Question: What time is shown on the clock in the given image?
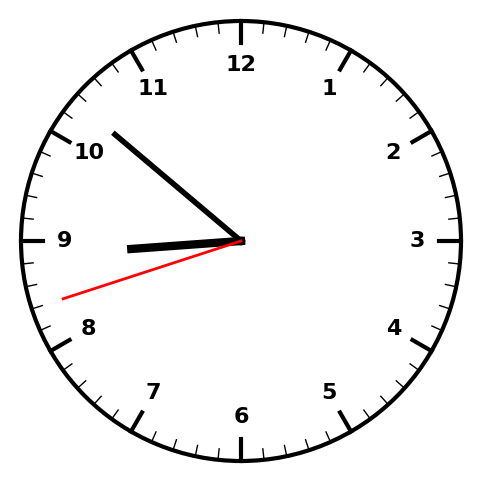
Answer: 08:51:42